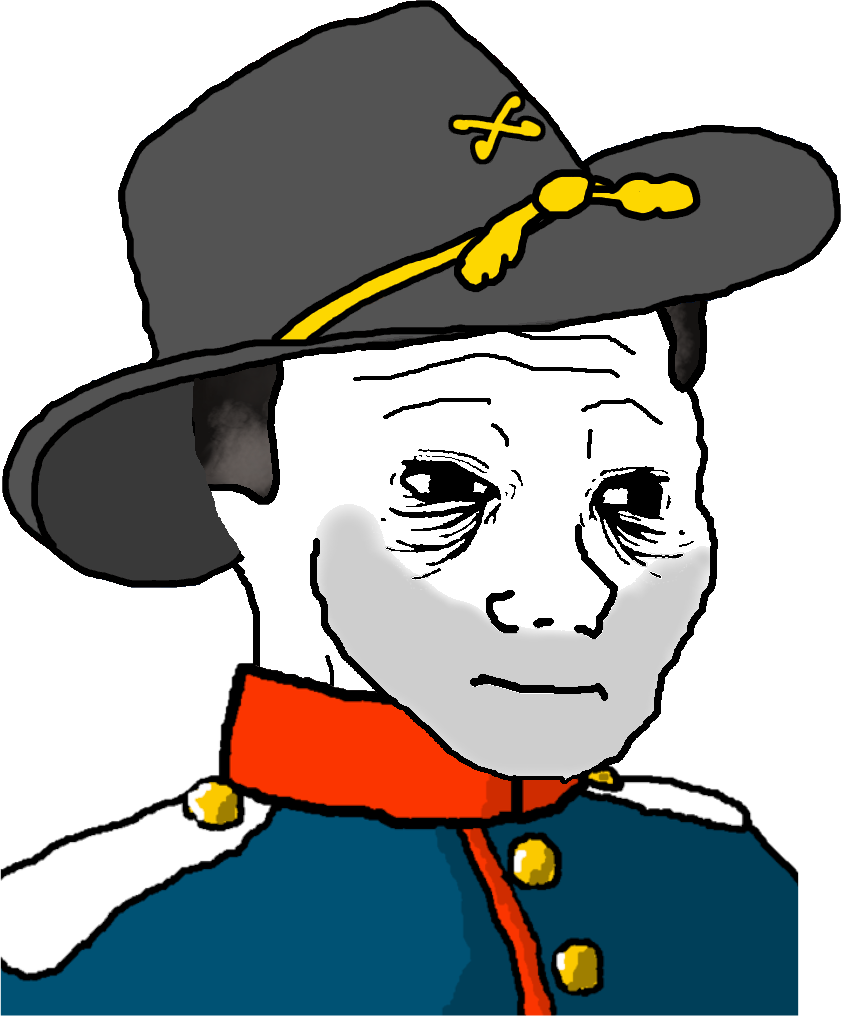
Label: 5_Doomer